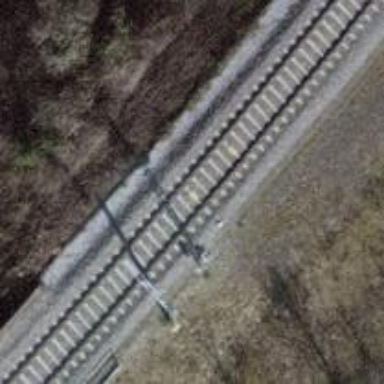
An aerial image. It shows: Railway signal.